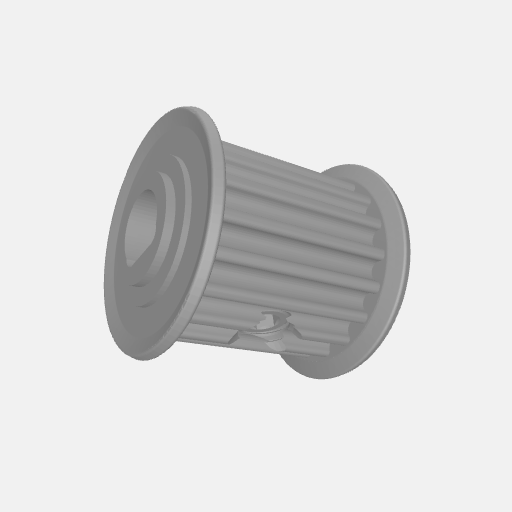
Part: Pulley3P6DID18T